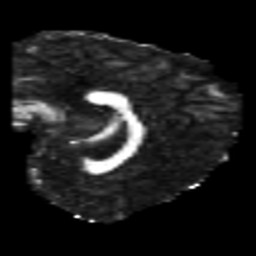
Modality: FA
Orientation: sagittal
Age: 26
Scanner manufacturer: philips
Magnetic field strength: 3 T
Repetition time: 8.56 s
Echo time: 0.1273 s